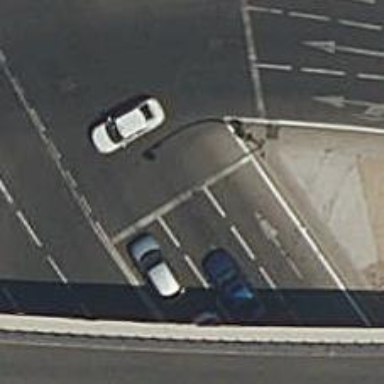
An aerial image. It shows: Road with traffic signals.